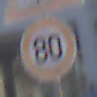
Verkehrszeichen: Geschwindigkeit80
Zusatzzeichen oben: KinderLinks
Umgebung: Outdoor, Urban
Tageszeit: MorningAfternoon
Wetter: Clear
Licht: Natural
Jahreszeit: NotSpecified
Kontrast: HighContrast